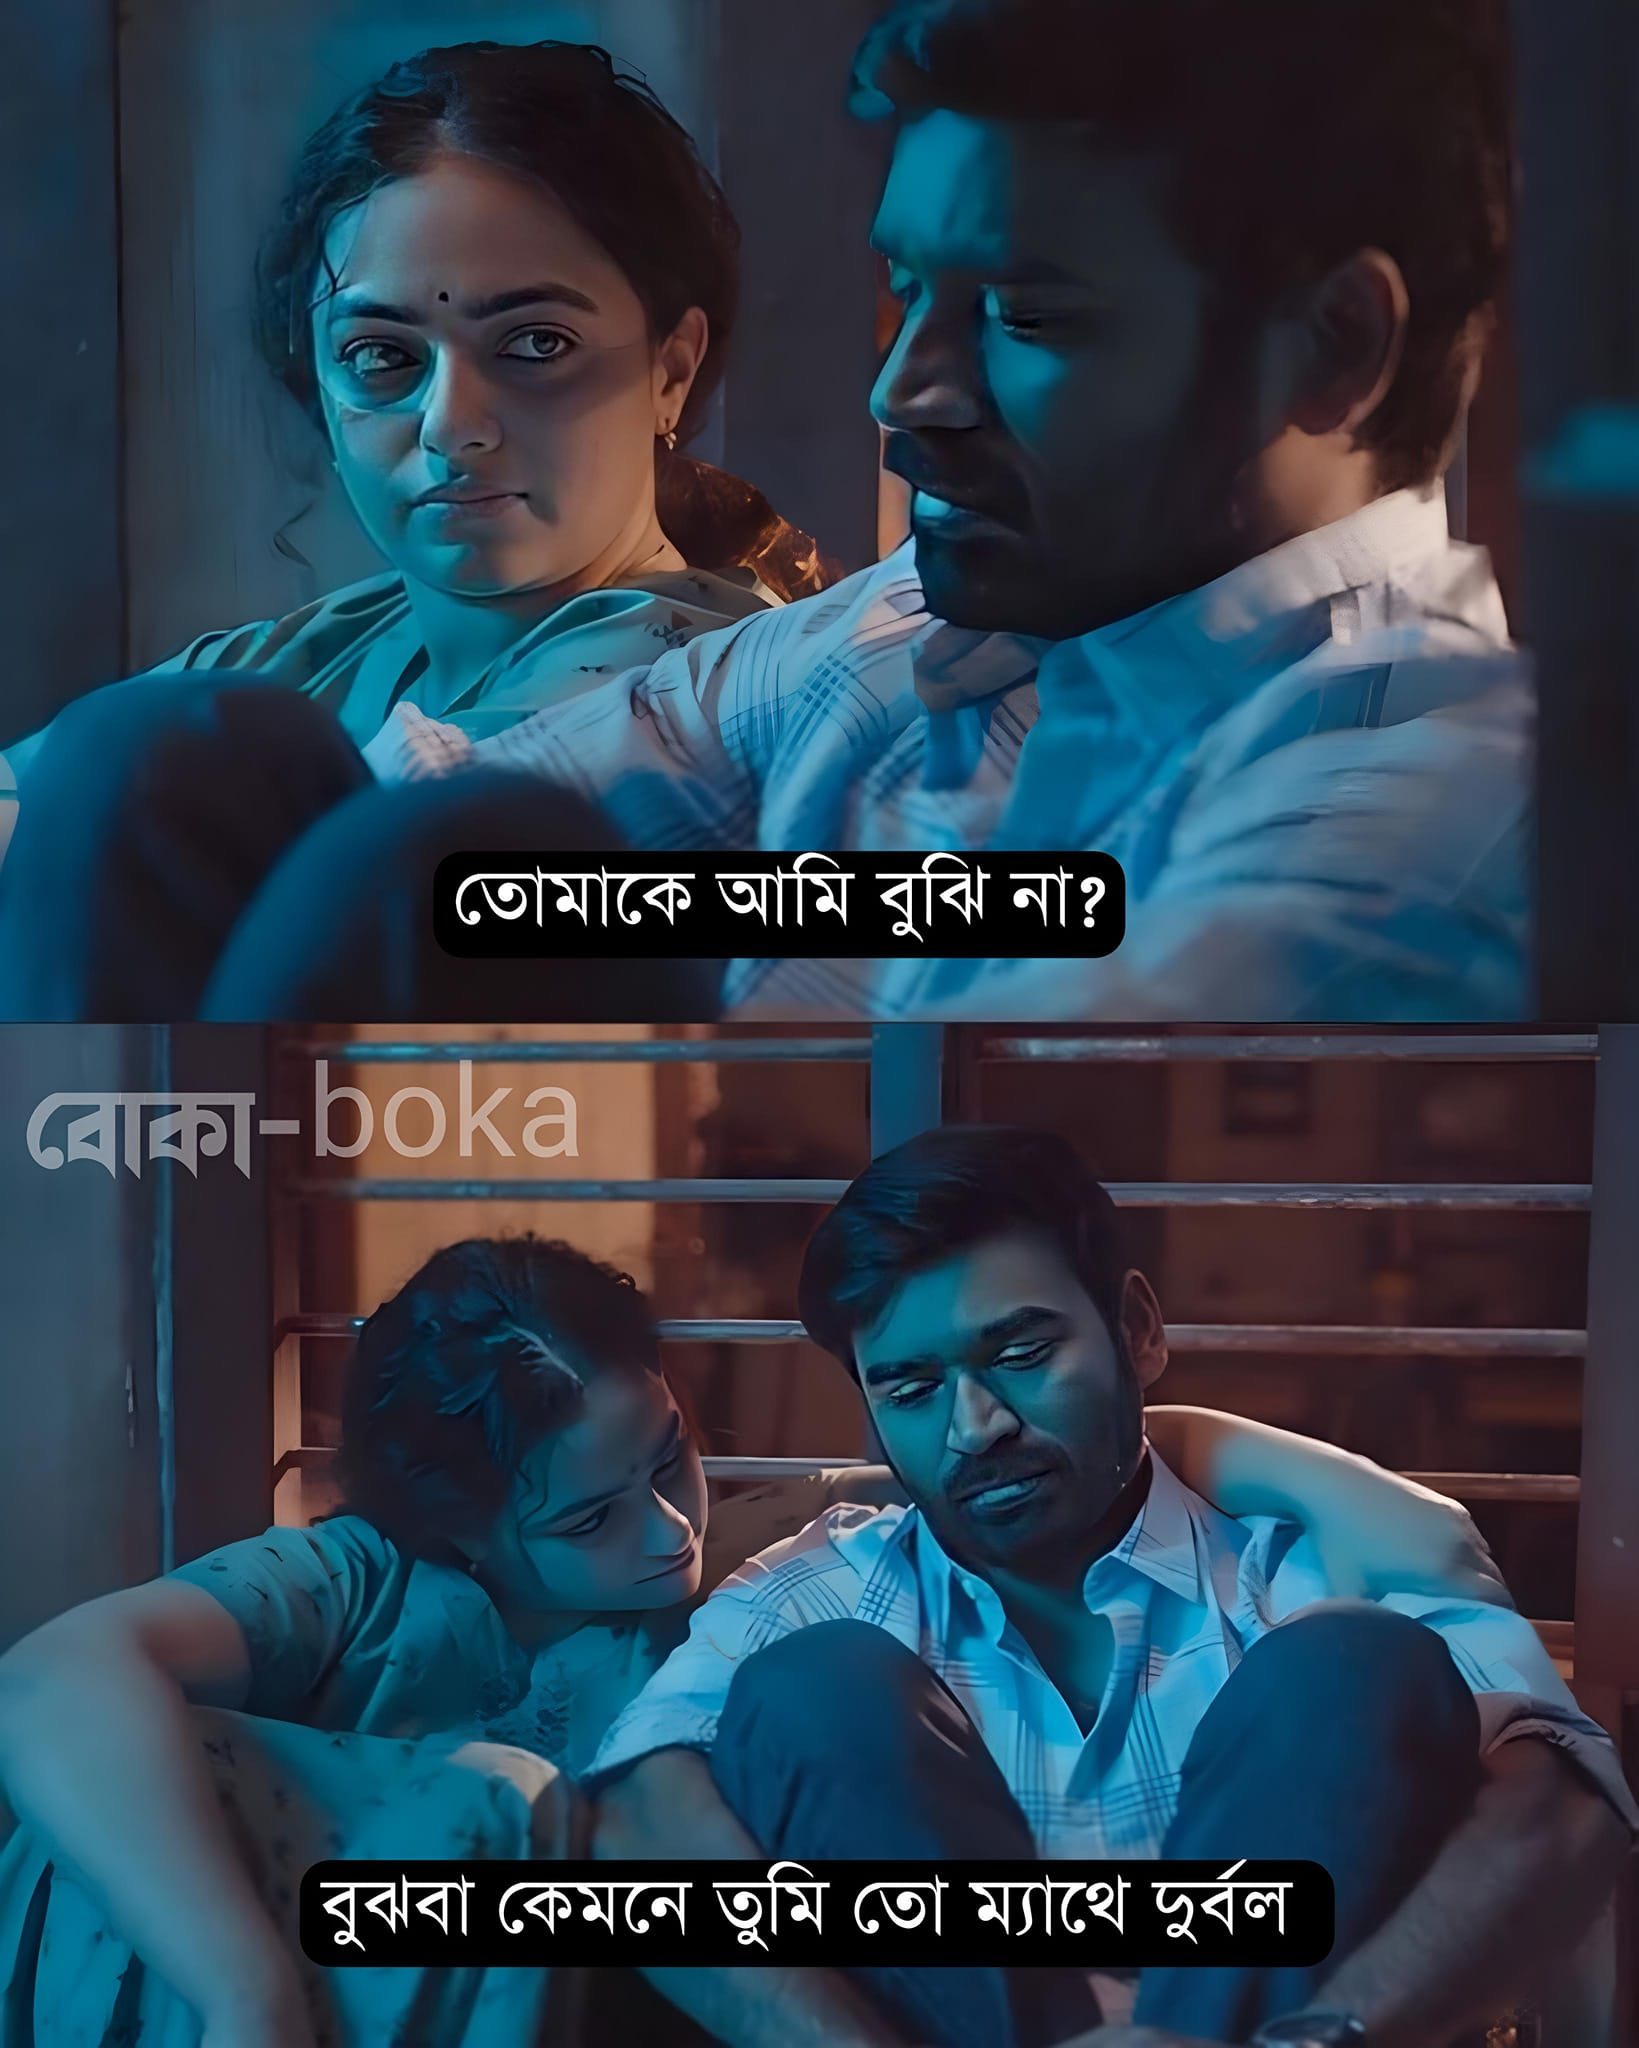
Text: তোমাকে আমি বুঝি না বুঝবা কেমনে তুমি তো ম্যাথে দুর্বল
Label: Non Hate